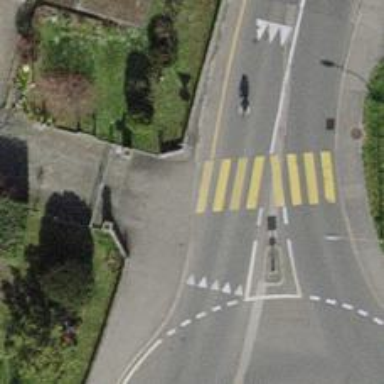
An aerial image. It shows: Kerb serving as barrier.